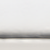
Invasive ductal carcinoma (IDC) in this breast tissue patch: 0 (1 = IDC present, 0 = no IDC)